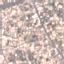
Land use / land cover: Residential